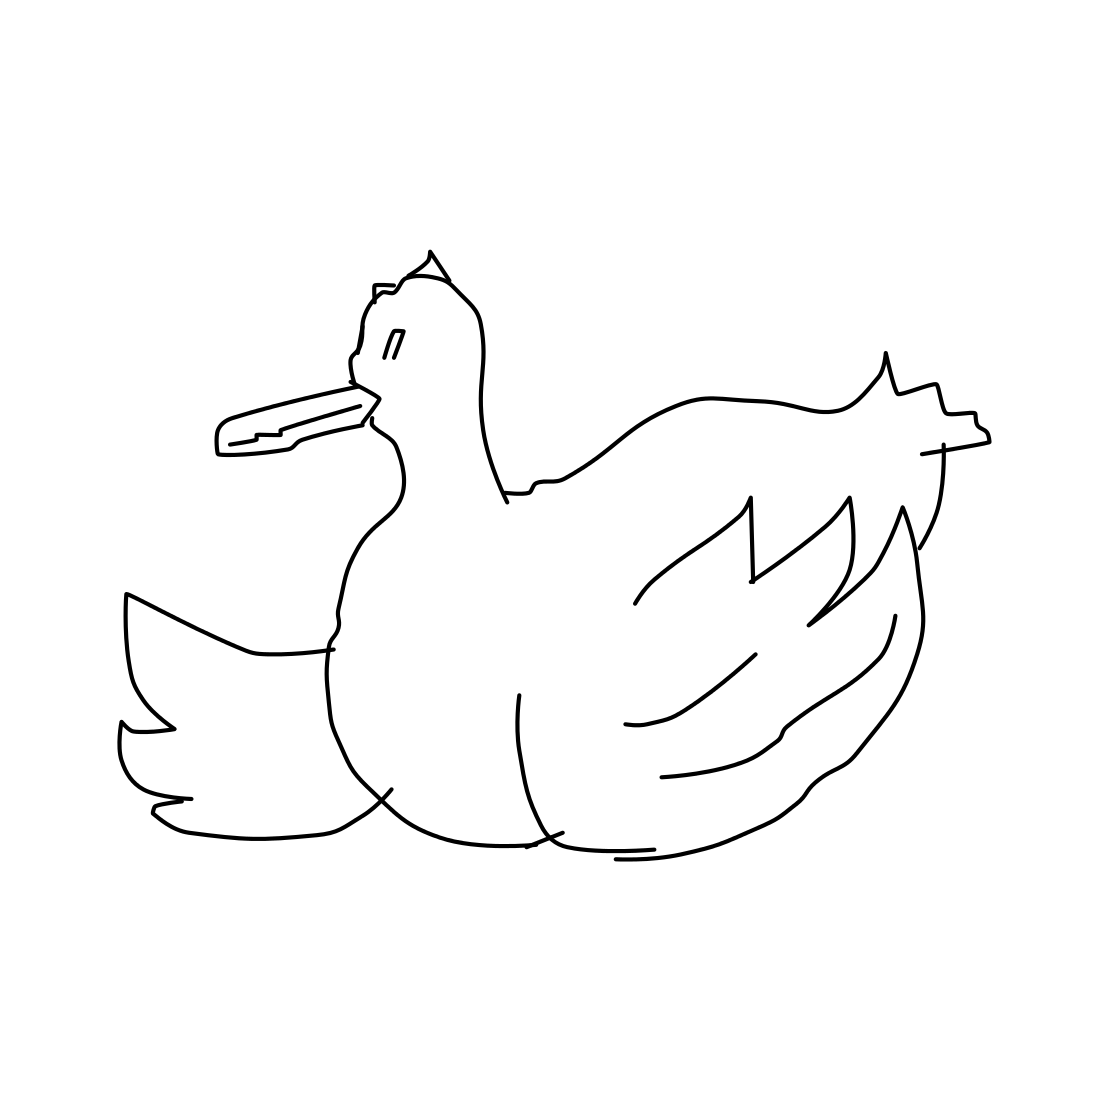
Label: duck